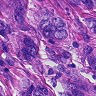
Metastatic tissue present: yes